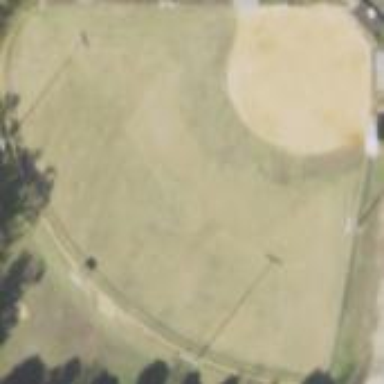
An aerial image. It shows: Baseball pitch for leisure land activities.